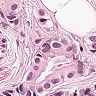
Metastatic tissue present: yes